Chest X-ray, PA view. Patient: 50 years old, sex F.
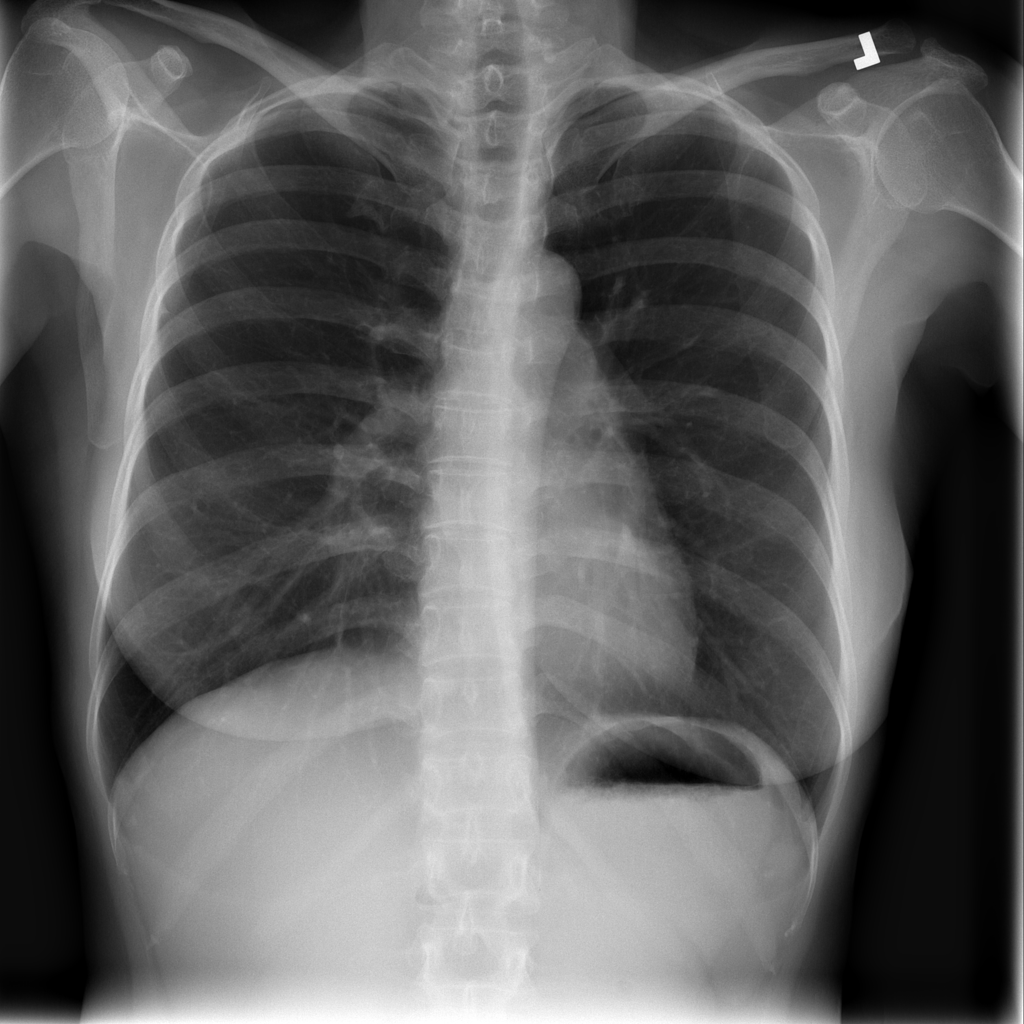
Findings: No Finding